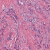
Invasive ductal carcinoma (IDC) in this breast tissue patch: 1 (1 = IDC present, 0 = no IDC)